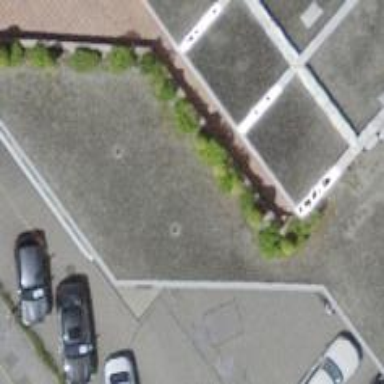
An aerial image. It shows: View of roof of building.